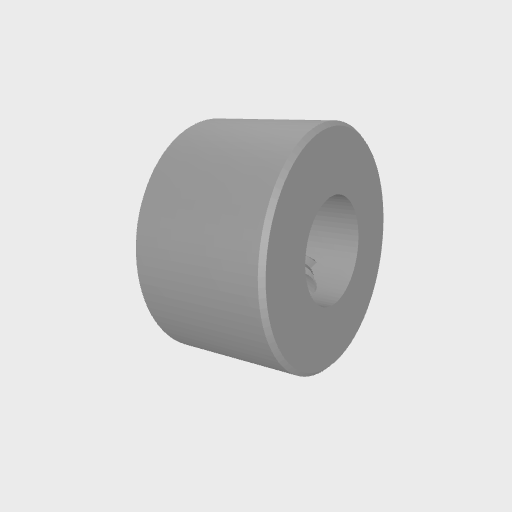
Part: SetScrewCollar6ID